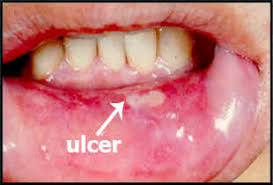
Condition: Mouth Ulcer